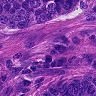
Metastatic tissue present: yes